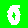
Digit: 0